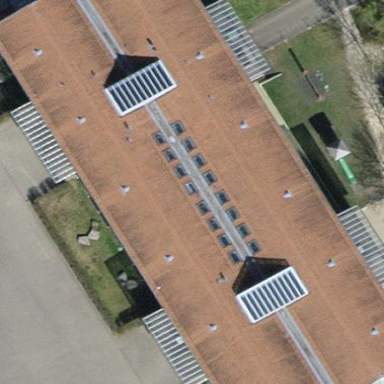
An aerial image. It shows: School building.